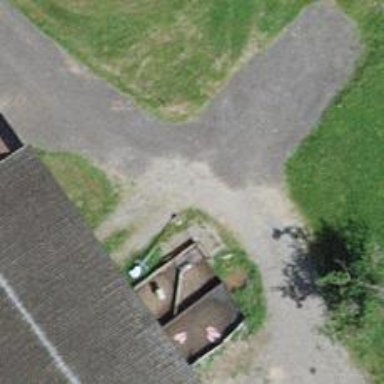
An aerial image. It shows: Driveway.